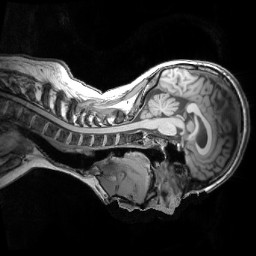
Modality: T1w
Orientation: sagittal
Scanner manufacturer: siemens
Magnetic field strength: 3 T
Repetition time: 2.3 s
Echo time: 0.0033 s